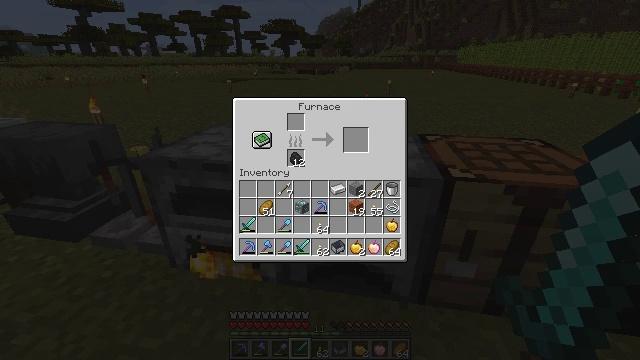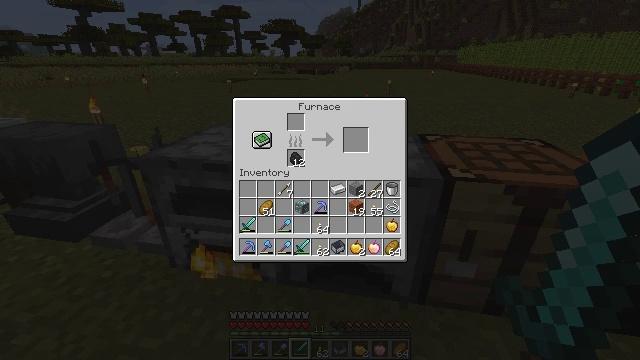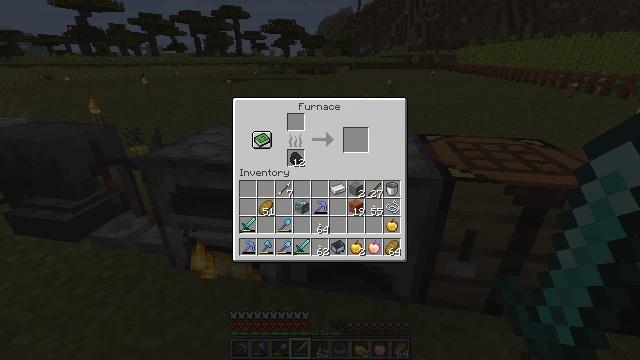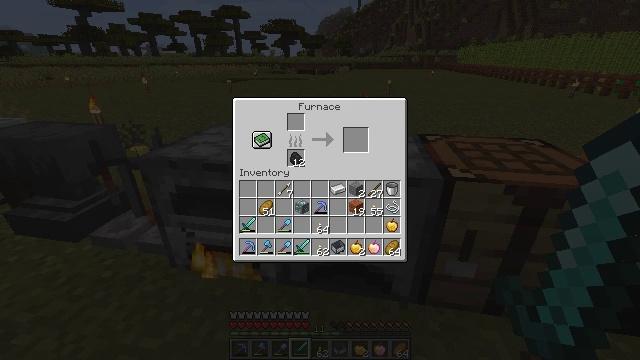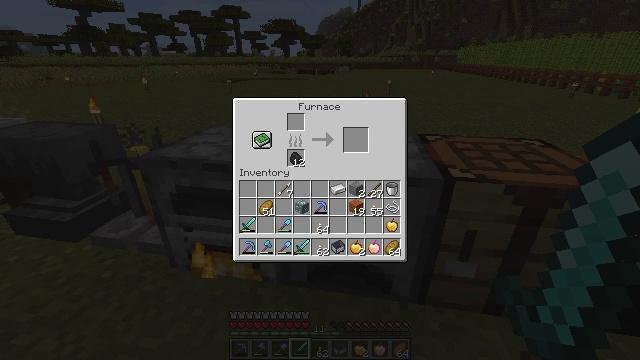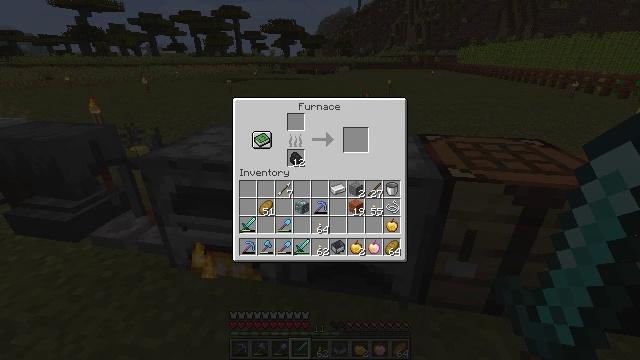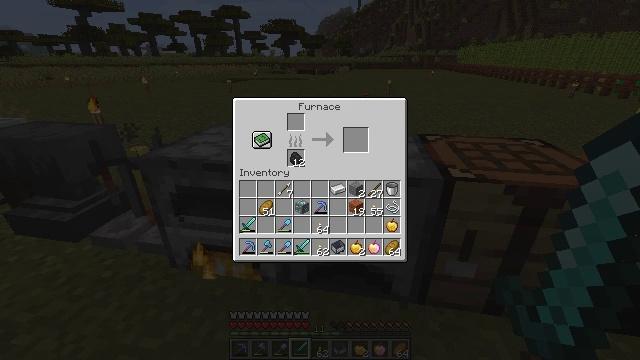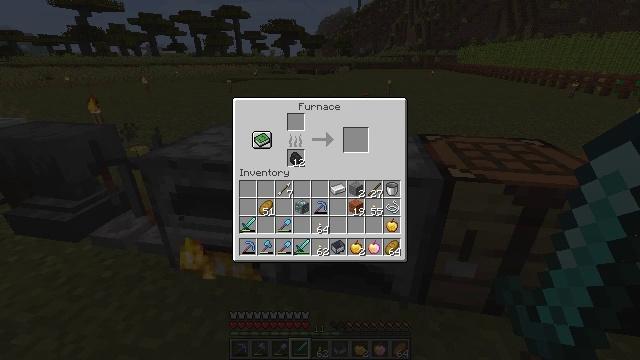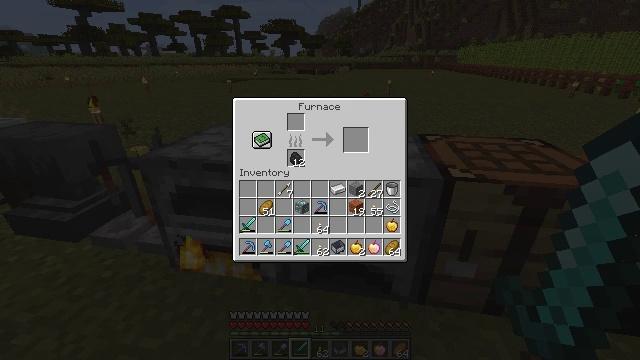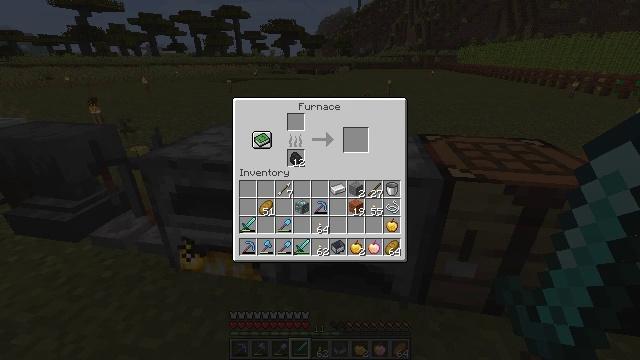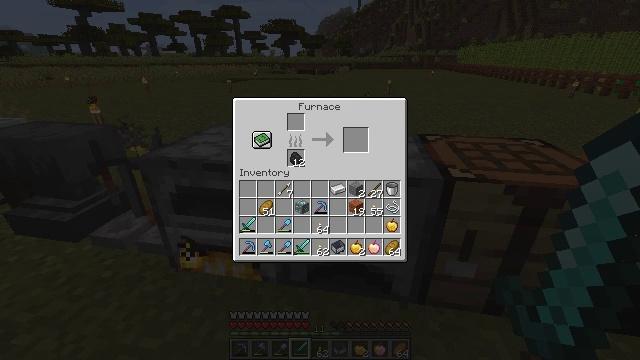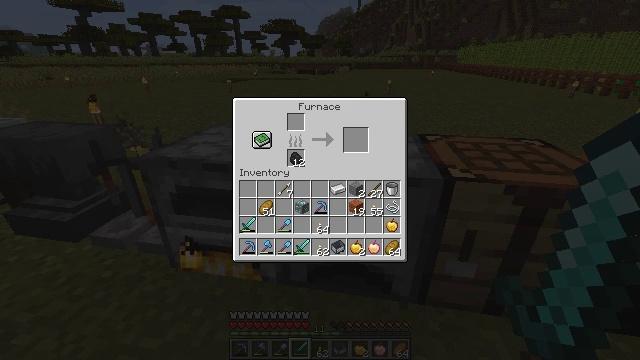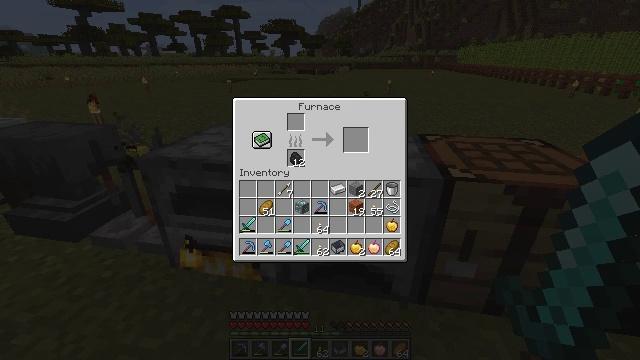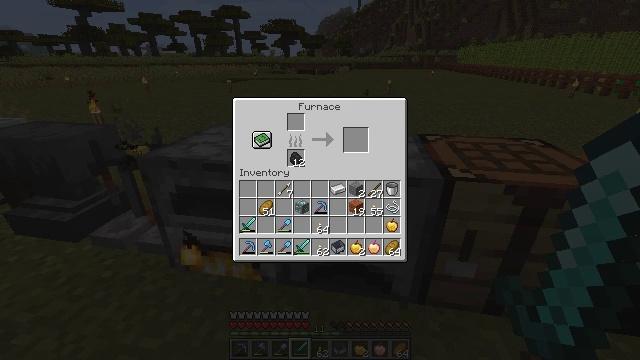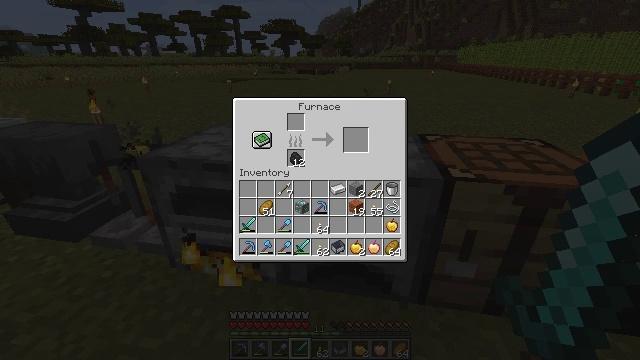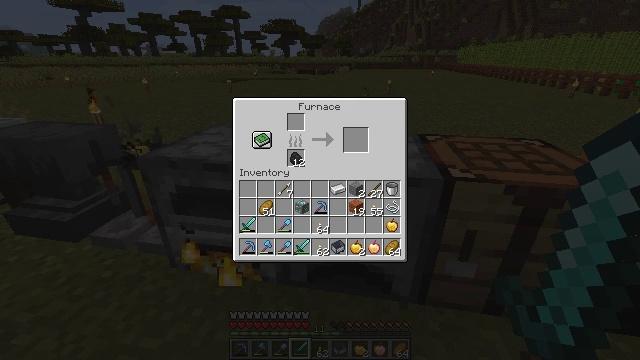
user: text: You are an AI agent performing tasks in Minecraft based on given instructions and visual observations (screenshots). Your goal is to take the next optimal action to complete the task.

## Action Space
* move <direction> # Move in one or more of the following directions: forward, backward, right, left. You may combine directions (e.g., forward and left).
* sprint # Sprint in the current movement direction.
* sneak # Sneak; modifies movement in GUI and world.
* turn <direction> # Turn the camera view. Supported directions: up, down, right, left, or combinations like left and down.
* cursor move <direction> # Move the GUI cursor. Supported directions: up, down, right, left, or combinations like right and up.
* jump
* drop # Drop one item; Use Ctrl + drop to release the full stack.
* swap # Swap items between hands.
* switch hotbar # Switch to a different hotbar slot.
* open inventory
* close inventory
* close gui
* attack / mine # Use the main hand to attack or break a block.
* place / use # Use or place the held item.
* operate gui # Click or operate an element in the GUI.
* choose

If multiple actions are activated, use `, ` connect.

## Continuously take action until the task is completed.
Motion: motion action
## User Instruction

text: To craft a diamond, utilize the crafting grid.
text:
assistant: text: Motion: no_op
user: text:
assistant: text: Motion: no_op
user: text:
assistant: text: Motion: no_op
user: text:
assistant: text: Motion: no_op
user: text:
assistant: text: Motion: no_op
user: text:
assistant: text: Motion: no_op
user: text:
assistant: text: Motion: no_op
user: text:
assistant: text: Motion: no_op
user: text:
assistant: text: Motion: no_op
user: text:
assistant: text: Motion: no_op
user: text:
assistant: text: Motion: no_op
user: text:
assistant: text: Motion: no_op
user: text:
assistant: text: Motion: no_op
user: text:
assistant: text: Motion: no_op
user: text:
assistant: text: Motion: no_op
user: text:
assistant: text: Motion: no_op
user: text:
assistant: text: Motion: no_op
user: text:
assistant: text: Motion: no_op
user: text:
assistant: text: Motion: no_op
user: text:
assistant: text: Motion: no_op
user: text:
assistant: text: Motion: no_op
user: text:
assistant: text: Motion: no_op
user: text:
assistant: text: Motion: no_op
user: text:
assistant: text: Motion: no_op
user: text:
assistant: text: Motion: no_op
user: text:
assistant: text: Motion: no_op
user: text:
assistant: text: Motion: no_op
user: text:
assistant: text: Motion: no_op
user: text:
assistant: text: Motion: no_op
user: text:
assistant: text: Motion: no_op